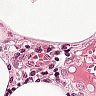
Metastatic tissue present: no